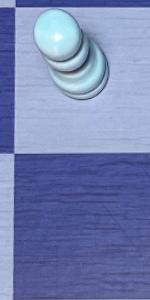
Label: Empty